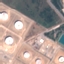
Label: Industrial